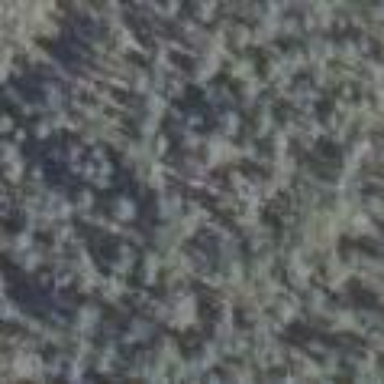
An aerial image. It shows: Woodland with needle-leaved trees.